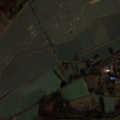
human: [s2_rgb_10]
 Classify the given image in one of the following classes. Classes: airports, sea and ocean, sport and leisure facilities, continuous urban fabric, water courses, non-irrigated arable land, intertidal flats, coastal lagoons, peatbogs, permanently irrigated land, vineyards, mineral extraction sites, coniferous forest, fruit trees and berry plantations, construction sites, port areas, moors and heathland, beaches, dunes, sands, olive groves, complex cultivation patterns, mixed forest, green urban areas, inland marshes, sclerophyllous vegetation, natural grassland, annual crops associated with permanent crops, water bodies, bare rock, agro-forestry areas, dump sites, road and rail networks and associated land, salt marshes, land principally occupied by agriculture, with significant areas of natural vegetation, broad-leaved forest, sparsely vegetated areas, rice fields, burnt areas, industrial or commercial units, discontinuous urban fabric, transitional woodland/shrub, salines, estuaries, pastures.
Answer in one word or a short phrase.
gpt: industrial or commercial units, non-irrigated arable land, land principally occupied by agriculture, with significant areas of natural vegetation, broad-leaved forest